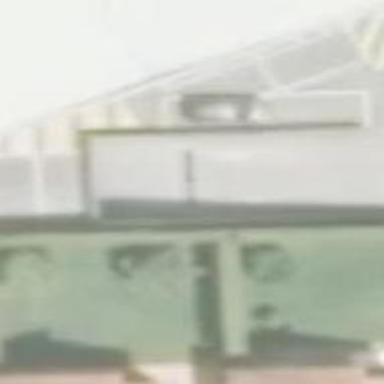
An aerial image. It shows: Parking entrance.